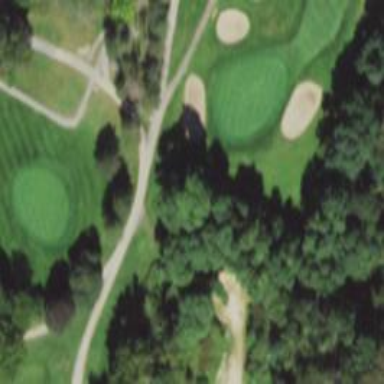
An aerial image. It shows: Path for golf carts.